Question: I'm trying to implement a design for a menu on a web page, but I'm stuck.
The concept is this: there are two vertical columns, a menu and a content container. The menu's background is a linear gradient from white to grey. The content's background is a linear background from grey to white. The menu contains a navigation list of variable height. When a navigation item is selected, it takes a background that blends with the color of the content container besides it.
Here's an image to show what I mean:

Here are the constraints:
- some of the elements in the menu can expand or contract. I don't know the size of the menu at all times- the number of elements can change - but the exact gradient colours will not change- I don't know the height of the entire web page / content area- non-selected menu items need to not blend into the gradient of the nav container
Is it possible to do this with CSS alone? I looked into playing with the clip property, but it involved me absolutely positioning the elements and the text within them, which I can't do because I don't know how many there will be. I can't think of anything that fits the constraints.
Edit: We could modify the design to keep the non-selected menu items in white, then start the white-to-grey gradient after the menu elements finish. But I can't see a way to do this, as the columns can vary in height.
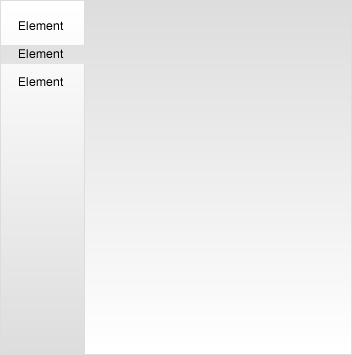
Answer: When you set the background for the whole ul, then you cannot make it transparent again for single ones. So you need to apply it to every single li and set the 'background-attachment' to 'fixed':
'''
ul li{
background: -webkit-linear-gradient(top, red 0%, blue 100%);
background: -moz-linear-gradient(top, red 0%, blue 100%);
background-attachment: fixed;
}
'''
I made a JSFiddle which shows this implemented:
<URL>
Please look at 'li.space', which isn't perfect yet. Maybe someone else has got an idea to fix this, because I guess the gradients look well already.
Appendix: Please have a look at @Bergis comment and his attached JSFiddle (<URL> which puts the need of using 'li.space' aside.